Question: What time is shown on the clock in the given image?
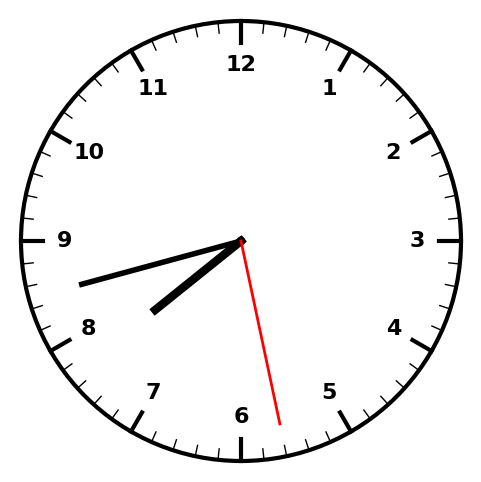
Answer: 07:42:28